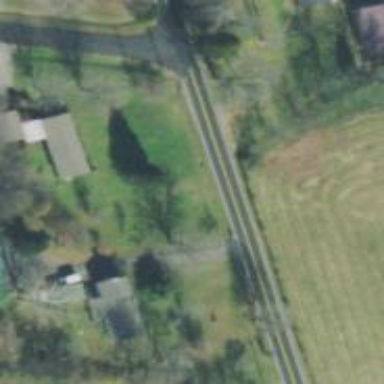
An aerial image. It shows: Residential road.